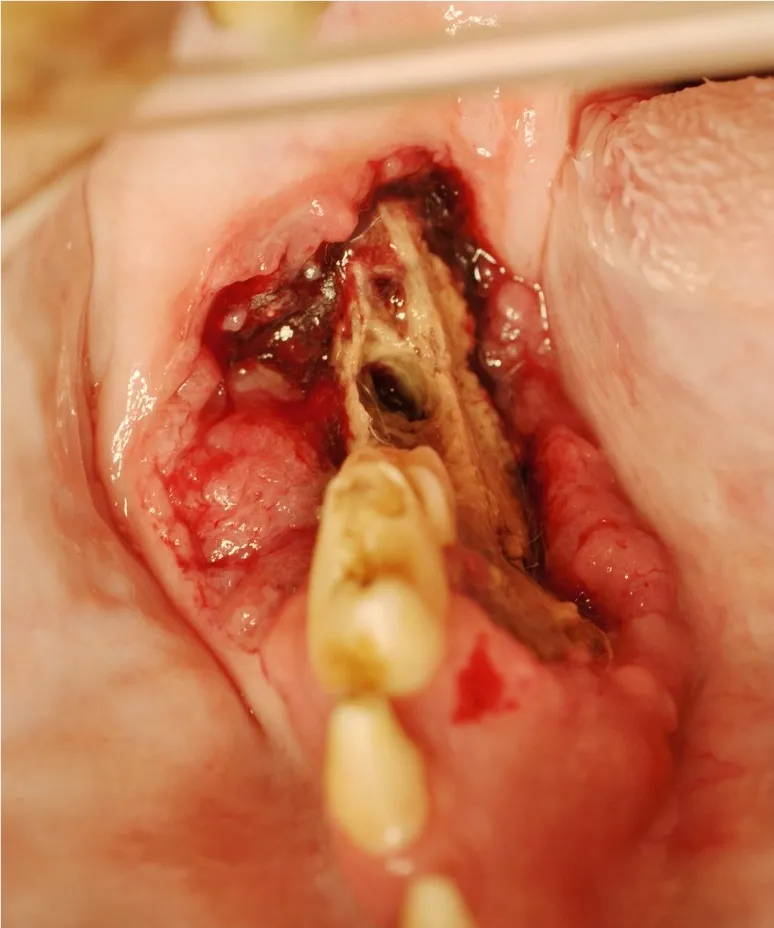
An intraoral photograph of the dog in sternal recumbency with ONJ of the right mandible (Case 9). There is an extensive area of soft tissue necrosis with underlying exposed necrotic bone noted from the distal root of the right mandibular first molar tooth to the level of missing right mandibular third molar tooth. Note an uncomplicated crown fracture of the right mandibular first molar tooth. There is a soft tissue mass noticeable at the buccal aspect of the lesion, suggestive of neoplasia. Biopsy confirmed recurrent SCC.
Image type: pathology (fish)